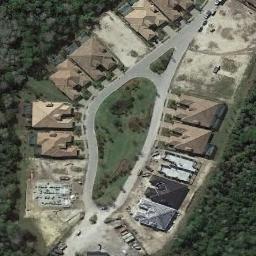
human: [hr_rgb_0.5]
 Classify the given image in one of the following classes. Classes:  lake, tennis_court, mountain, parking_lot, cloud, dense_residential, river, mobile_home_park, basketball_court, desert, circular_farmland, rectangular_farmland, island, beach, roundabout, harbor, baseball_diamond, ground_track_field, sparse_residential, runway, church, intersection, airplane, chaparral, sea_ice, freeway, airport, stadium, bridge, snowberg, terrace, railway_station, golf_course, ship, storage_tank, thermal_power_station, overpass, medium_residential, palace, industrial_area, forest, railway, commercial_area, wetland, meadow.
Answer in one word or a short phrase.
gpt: dense_residential